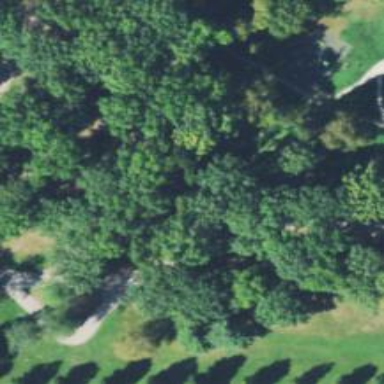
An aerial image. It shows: Disc golf hole.